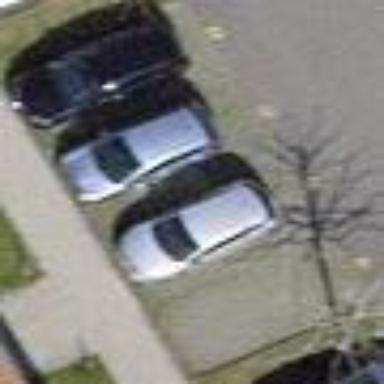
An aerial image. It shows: Parking available on the street side.